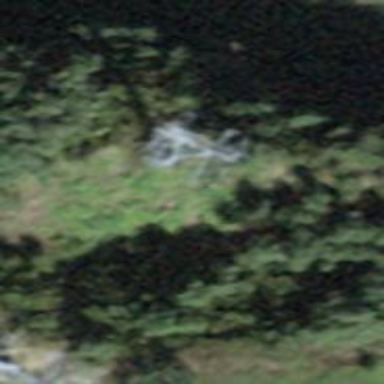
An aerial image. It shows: Pylon for aerialway.